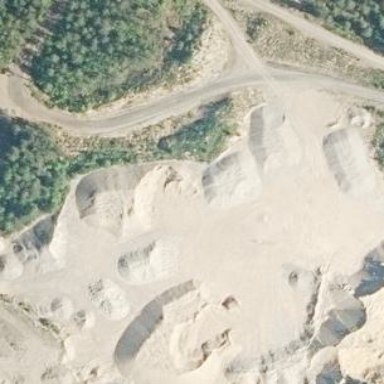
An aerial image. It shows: Quarry area with sand as the primary resource.